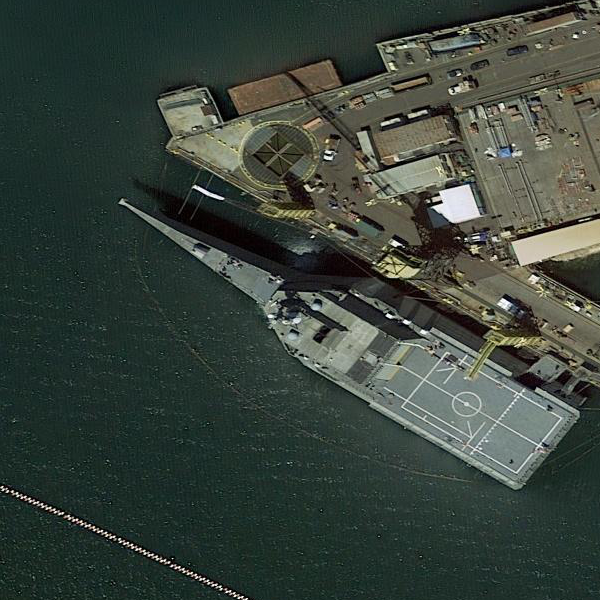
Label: Independence-class_combat_ship